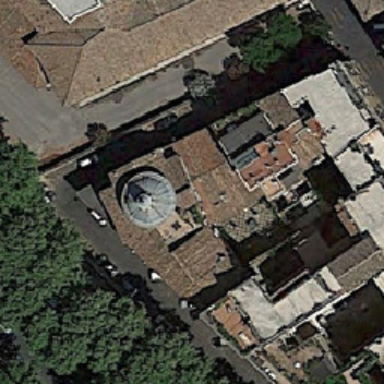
There are many tall buildings .